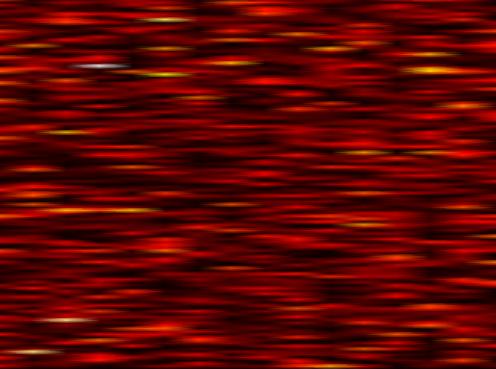
Label: UFMC